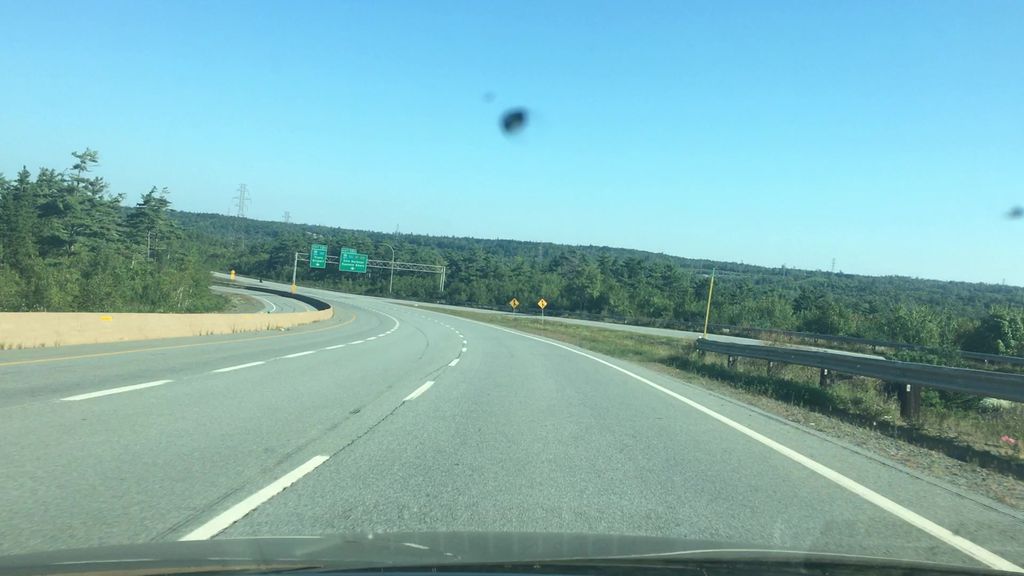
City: halifax